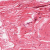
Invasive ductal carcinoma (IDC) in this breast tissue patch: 0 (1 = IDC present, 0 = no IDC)